Question: I recently took over an iOS project that seems to be crashing whenever I return to the previous view from my PDWViewController by clicking on the partial curl. I get the following error :

I am sorry for the lacking amount of information I am able to provide but as I only recently began developing for iOS and took over this entire project less than a week ago. Here is what I think is relevant though :
'''
- (void)viewDidLoad
{
[super viewDidLoad];
// Do any additional setup after loading the view.
itemObjectsInApp =[CoreDataHelper getObjectsForEntity:@"Item" withSortKey:nil andSortAscending:YES andContext:managedObjectContext];
Item *selectedItem = nil;
for(Item *item in itemObjectsInApp){
if(item.isSelectedItem == [NSNumber numberWithInt:1]){
selectedItem = item;
}
}
NSString *path = [[NSBundle mainBundle] pathForResource:selectedItem.pathToPdfFile ofType:@"pdf"];
NSURL *targetURL = [NSURL fileURLWithPath:path];
NSURLRequest *request = [NSURLRequest requestWithURL:targetURL];
[self.pdfView loadRequest:request];
[selectedItem release];
}
'''
'''
- (void)prepareForSegue:(UIStoryboardSegue *)segue sender:(id)sender
{
PdfViewController *pdfViewController = (PdfViewController *)[segue destinationViewController];
pdfViewController.managedObjectContext = managedObjectContext;
}
'''
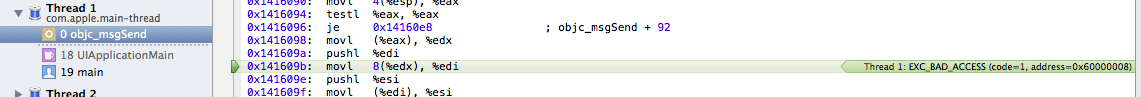
Answer: The EXC_BAD_ACCESS is caused by an incorrect memory access.
Try to remove that
'''
[selectedItem release];
'''
and see if it works.
Than, if it works, you'll have to release that object after it was used, maybe with an autorelease or something.